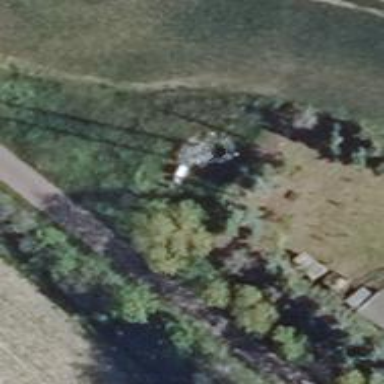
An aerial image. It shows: Mast tower used for communication.